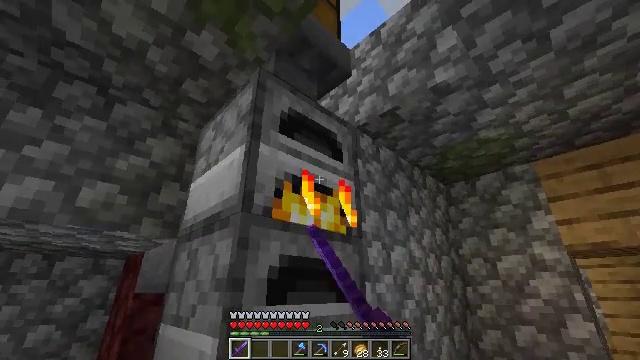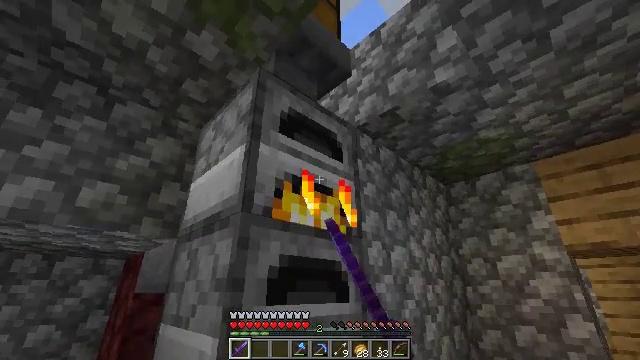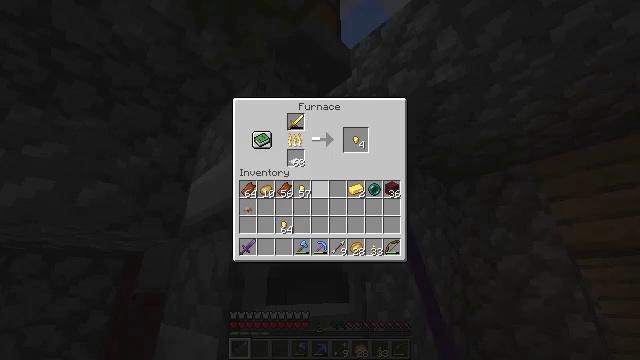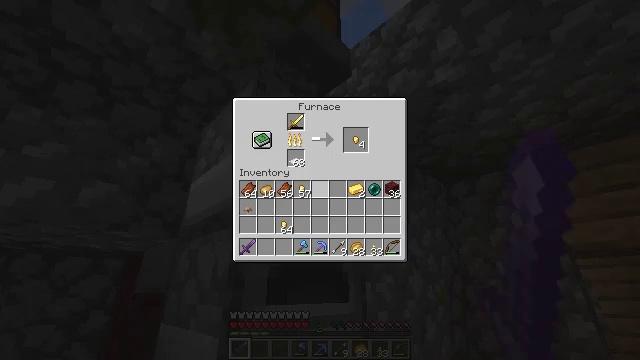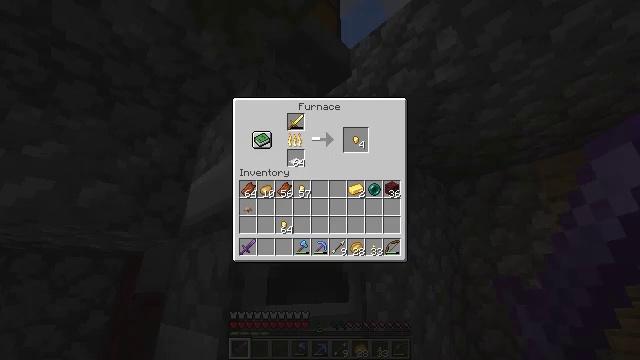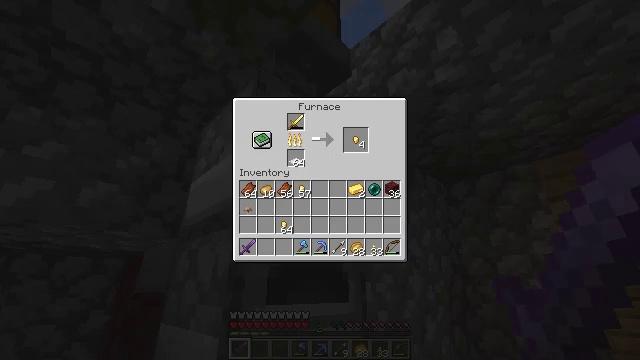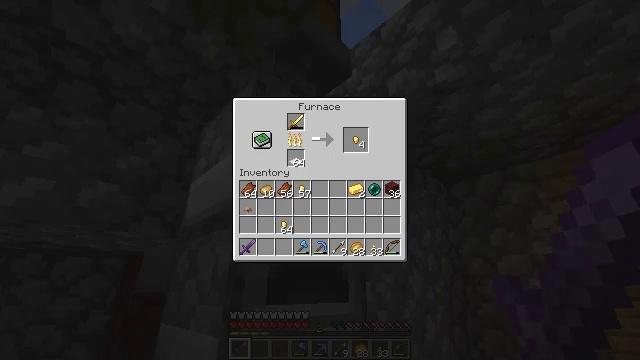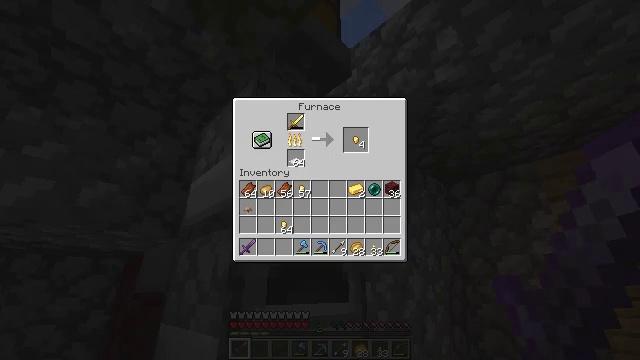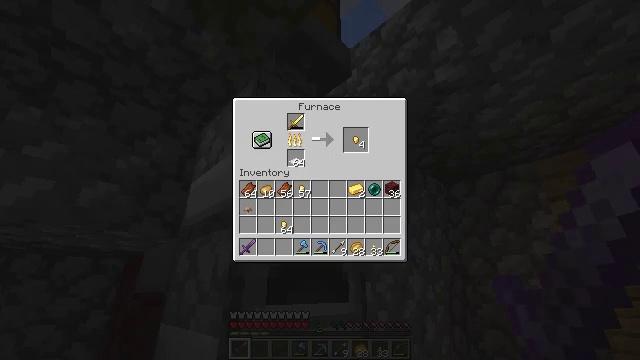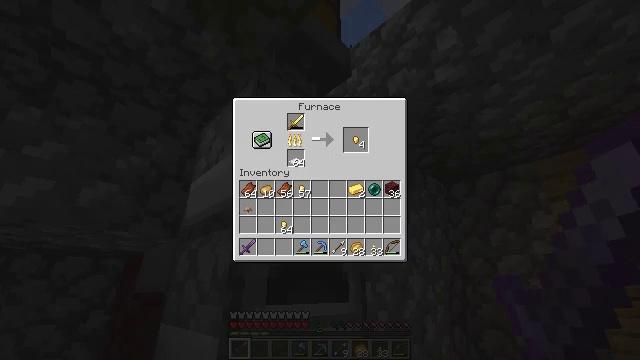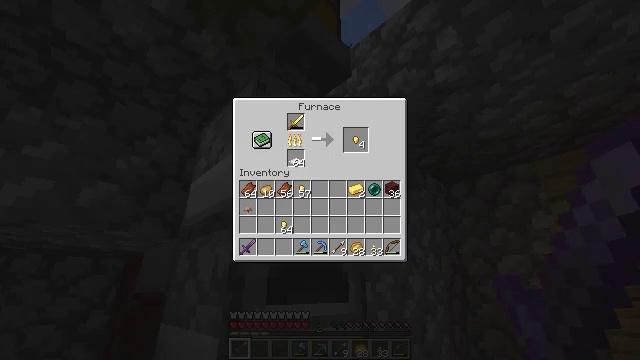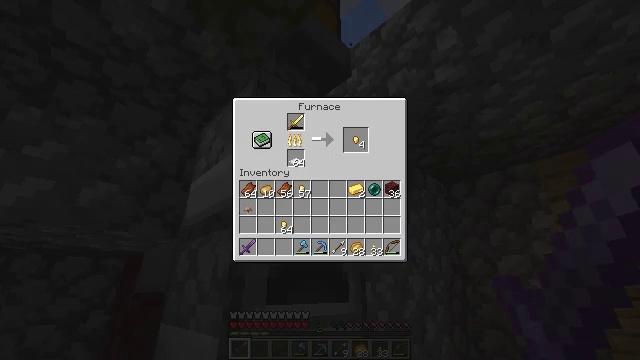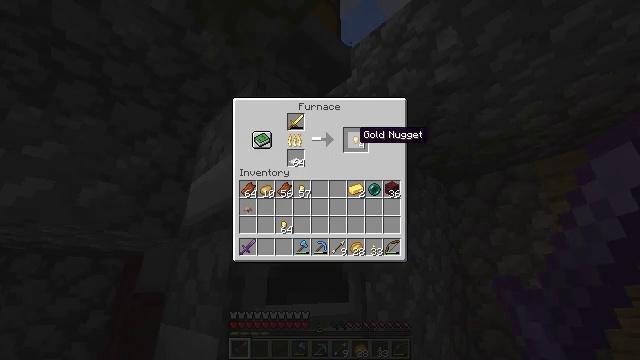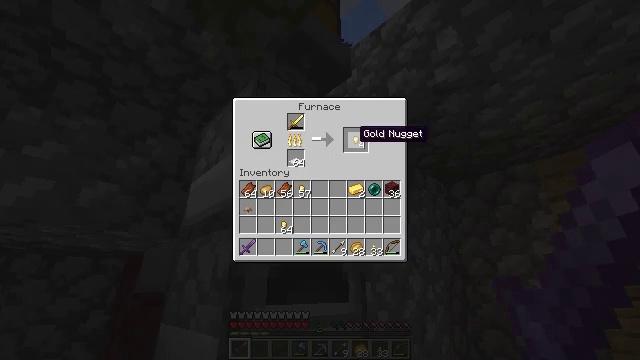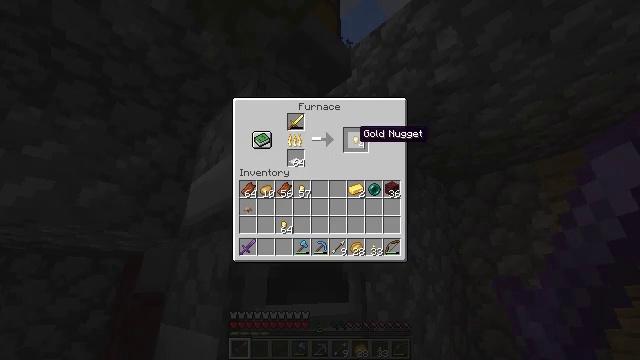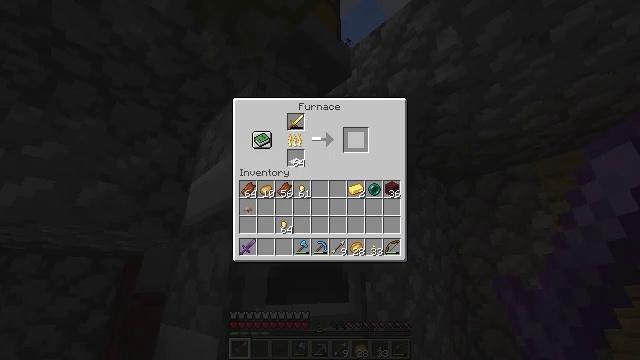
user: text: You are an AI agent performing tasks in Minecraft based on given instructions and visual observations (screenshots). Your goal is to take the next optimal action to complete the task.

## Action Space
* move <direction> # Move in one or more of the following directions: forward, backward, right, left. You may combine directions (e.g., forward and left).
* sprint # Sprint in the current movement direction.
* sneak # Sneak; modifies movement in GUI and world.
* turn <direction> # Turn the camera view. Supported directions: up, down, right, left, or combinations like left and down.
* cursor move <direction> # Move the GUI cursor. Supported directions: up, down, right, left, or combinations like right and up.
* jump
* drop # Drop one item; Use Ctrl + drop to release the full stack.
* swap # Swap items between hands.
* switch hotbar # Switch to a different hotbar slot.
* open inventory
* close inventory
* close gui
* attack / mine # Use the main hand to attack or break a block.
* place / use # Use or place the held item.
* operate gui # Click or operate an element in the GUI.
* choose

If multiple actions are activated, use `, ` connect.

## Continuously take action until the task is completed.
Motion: motion action
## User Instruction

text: Create gold nugget from gold ingot.
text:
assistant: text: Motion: no_op
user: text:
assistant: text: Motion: open gui
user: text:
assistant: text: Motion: no_op
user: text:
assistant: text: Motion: sneak
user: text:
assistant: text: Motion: sneak, cursor move right
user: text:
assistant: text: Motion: sneak
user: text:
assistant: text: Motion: sneak, cursor move right
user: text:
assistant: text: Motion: sneak
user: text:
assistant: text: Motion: sneak
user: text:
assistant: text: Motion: sneak
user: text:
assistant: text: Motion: sneak
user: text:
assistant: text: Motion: sneak
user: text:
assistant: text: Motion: sneak
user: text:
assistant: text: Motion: sneak
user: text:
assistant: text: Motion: sneak, choose
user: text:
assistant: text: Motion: sneak, choose
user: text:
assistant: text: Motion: sneak, choose
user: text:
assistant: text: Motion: sneak
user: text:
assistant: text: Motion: sneak
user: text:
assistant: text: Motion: sneak